Interaction volume radius: 10 \u00c5
Interaction volume height: 30 \u00c5
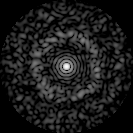
Disorder parameter: 0.8096